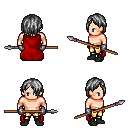
a pixel art fantasy rpg character, male body template, human, light skin, red cape, gold greaves, gray bangs hairstyle, metal gloves, black shoes, spear, four views (front, back, left, right), 2x2 character sprite sheet, small pixel art, hard edges, no anti-aliasing